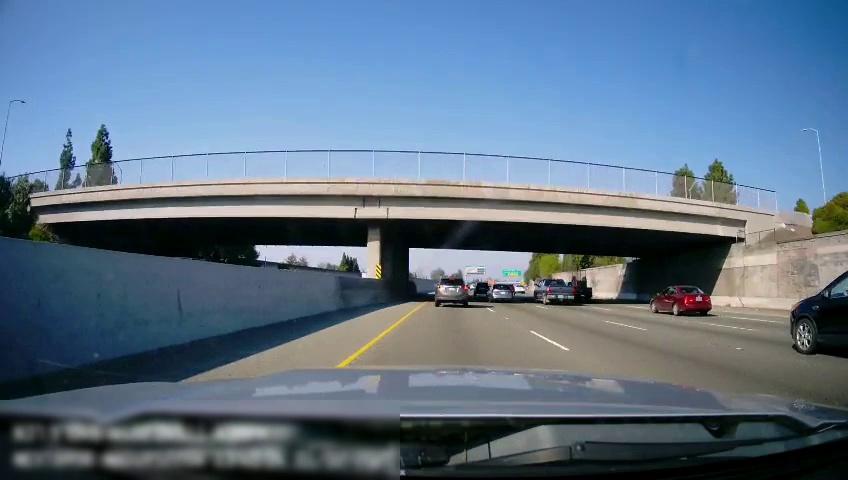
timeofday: Day
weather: Sunny
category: Drivable Space
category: Vehicles | Car
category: Vehicles | Car
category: Vehicles | Truck
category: Vehicles | SUV
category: Vehicles | Truck
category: Vehicles | SUV
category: Vehicles | SUV
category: Vehicles | Car
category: Vehicles | SUV
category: Lanes | Alternate Lane
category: Lanes | Alternate Lane
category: Lanes | Alternate Lane
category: Lanes | Alternate Lane
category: Lanes | Current Lane
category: Lanes | Current Lane
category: Traffic | Signs
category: Traffic | Signs
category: Traffic | Signs